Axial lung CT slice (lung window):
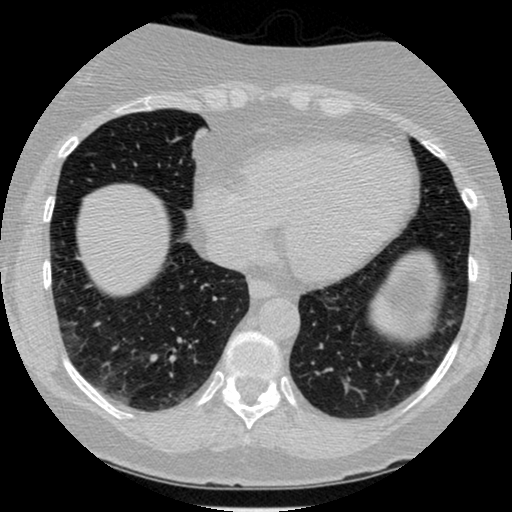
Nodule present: no